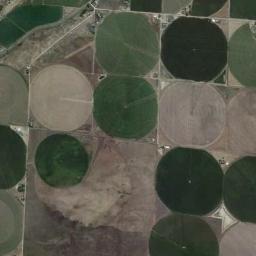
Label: circular_farmland